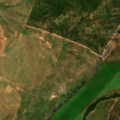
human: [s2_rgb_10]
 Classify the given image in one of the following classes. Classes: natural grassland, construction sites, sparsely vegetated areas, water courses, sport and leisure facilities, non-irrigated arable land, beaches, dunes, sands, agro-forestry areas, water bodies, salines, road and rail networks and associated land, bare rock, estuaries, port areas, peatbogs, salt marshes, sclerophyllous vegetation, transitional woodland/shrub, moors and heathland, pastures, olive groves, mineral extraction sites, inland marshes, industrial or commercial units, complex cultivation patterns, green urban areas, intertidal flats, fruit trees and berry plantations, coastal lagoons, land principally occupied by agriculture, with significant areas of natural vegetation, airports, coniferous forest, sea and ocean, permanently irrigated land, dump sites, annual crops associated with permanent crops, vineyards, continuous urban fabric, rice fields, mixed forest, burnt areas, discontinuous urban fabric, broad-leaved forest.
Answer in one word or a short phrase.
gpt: non-irrigated arable land, permanently irrigated land, pastures, agro-forestry areas